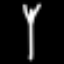
Label: fork